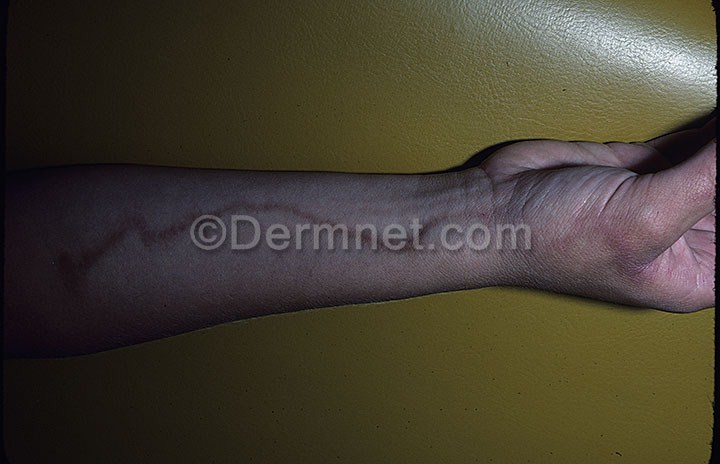
Disease: Light Diseases and Disorders of Pigmentation